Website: ulta-beauty
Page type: payment
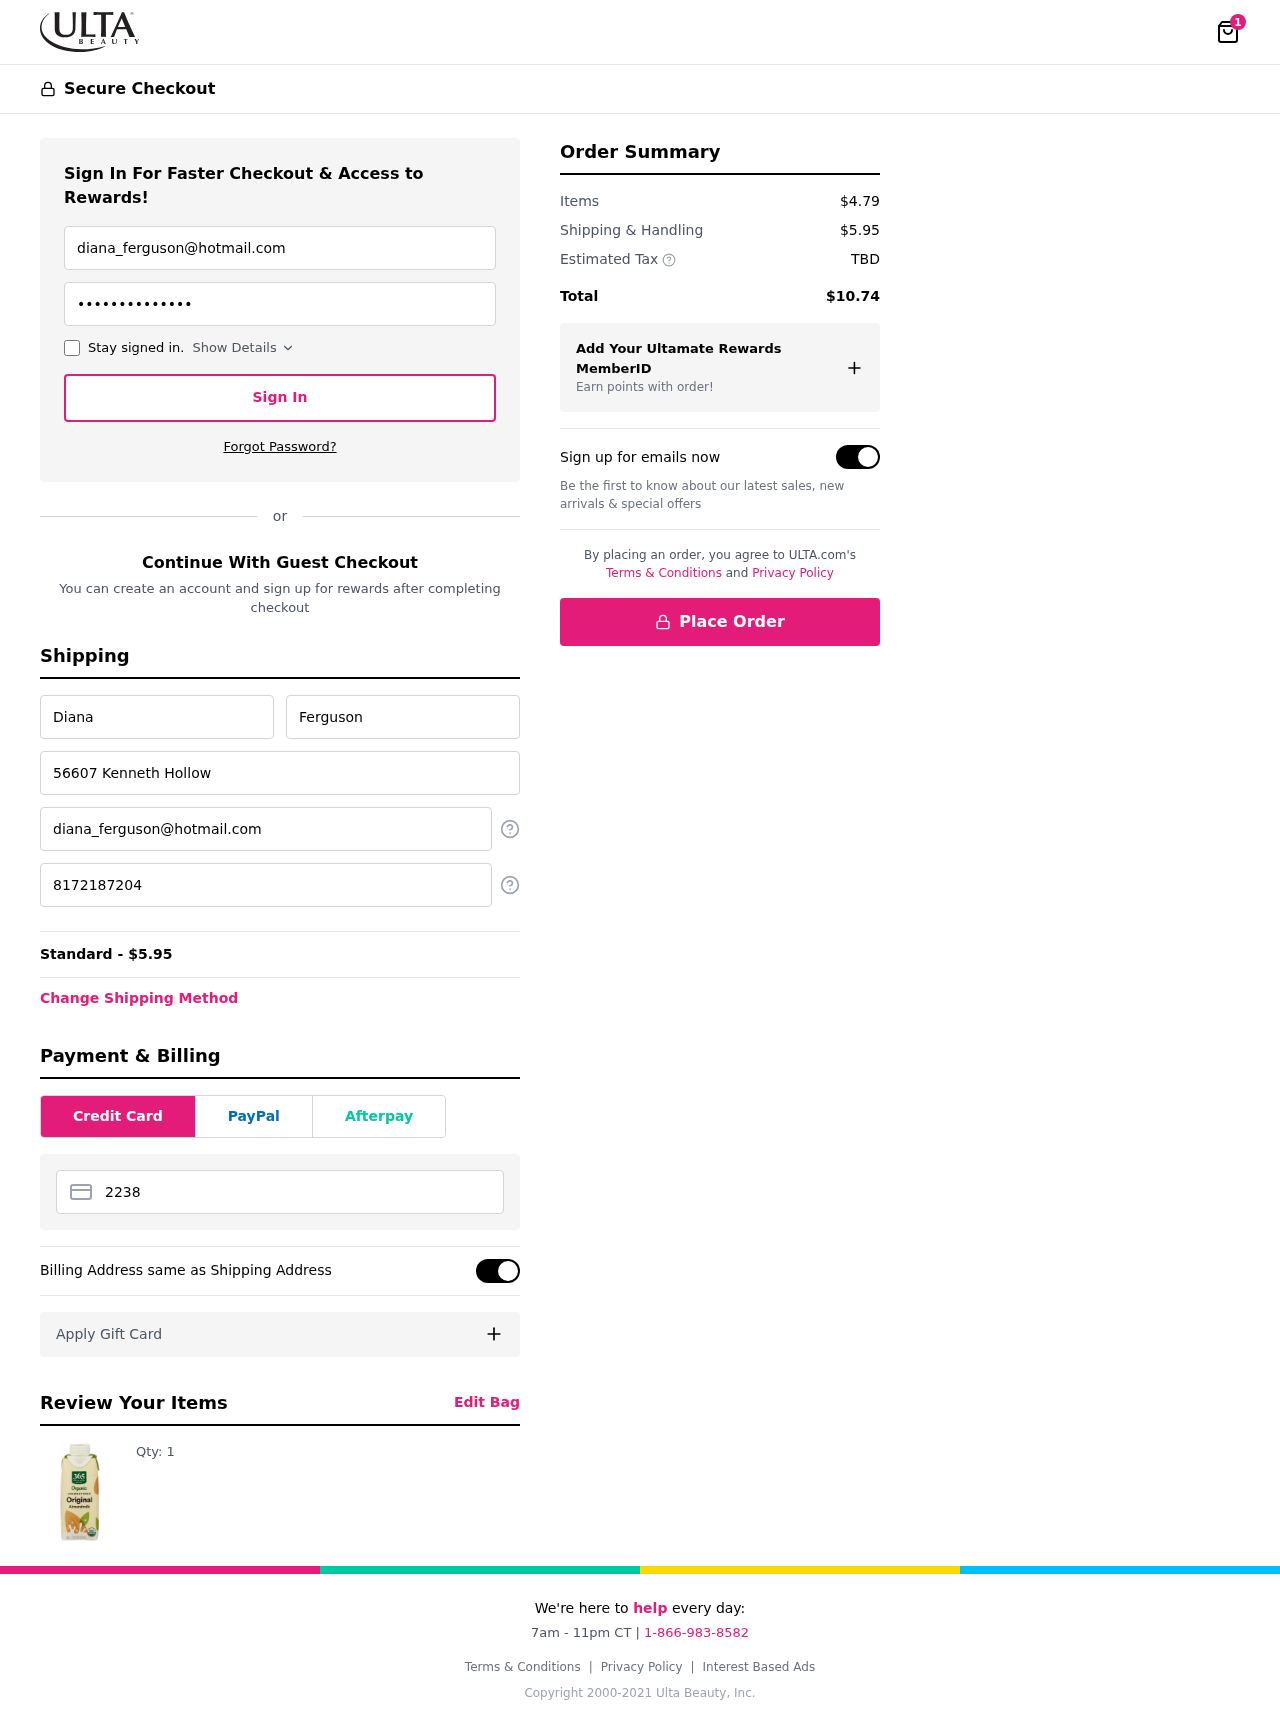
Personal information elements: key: PII_CARD_NUMBER
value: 2238 2791 9366 3267
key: PII_EMAIL
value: diana_ferguson@hotmail.com
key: PII_FIRSTNAME
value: Diana
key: PII_LASTNAME
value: Ferguson
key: PII_PHONE
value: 8172187204
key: PII_STREET
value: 56607 Kenneth Hollow
Product elements: key: PRODUCT1_QUANTITY
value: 1
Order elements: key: ORDER_NUM_ITEMS
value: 1
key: ORDER_SHIPPING_COST
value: $5.95
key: ORDER_SHIPPING_COST
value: Standard - $5.95
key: ORDER_SUBTOTAL
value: $4.79
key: ORDER_TAX
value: TBD
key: ORDER_TOTAL
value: $10.74